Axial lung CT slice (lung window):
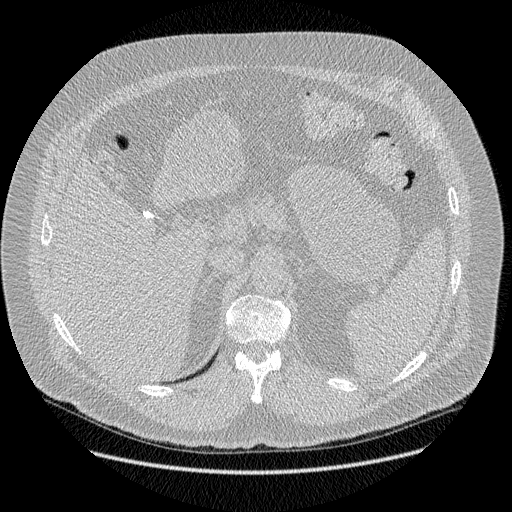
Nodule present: no